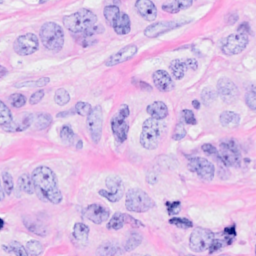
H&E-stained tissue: Breast